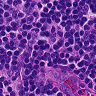
Metastatic tissue present: no